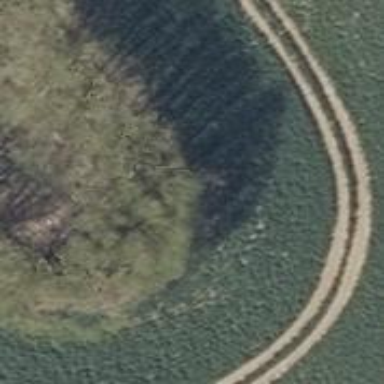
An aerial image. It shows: Row of deciduous broadleaved trees.